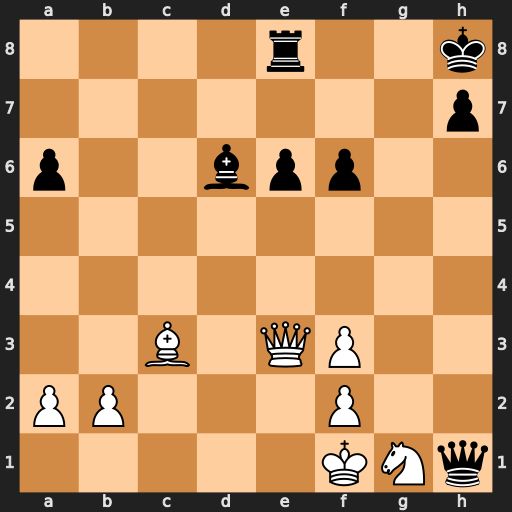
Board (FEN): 4r2k/7p/p2bpp2/8/8/2B1QP2/PP3P2/5KNq
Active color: w
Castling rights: -
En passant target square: -
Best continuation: Bxf6+ Kg8 Qg5+ Kf7 Qg7#